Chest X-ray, AP view. Patient: 28 years old, sex M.
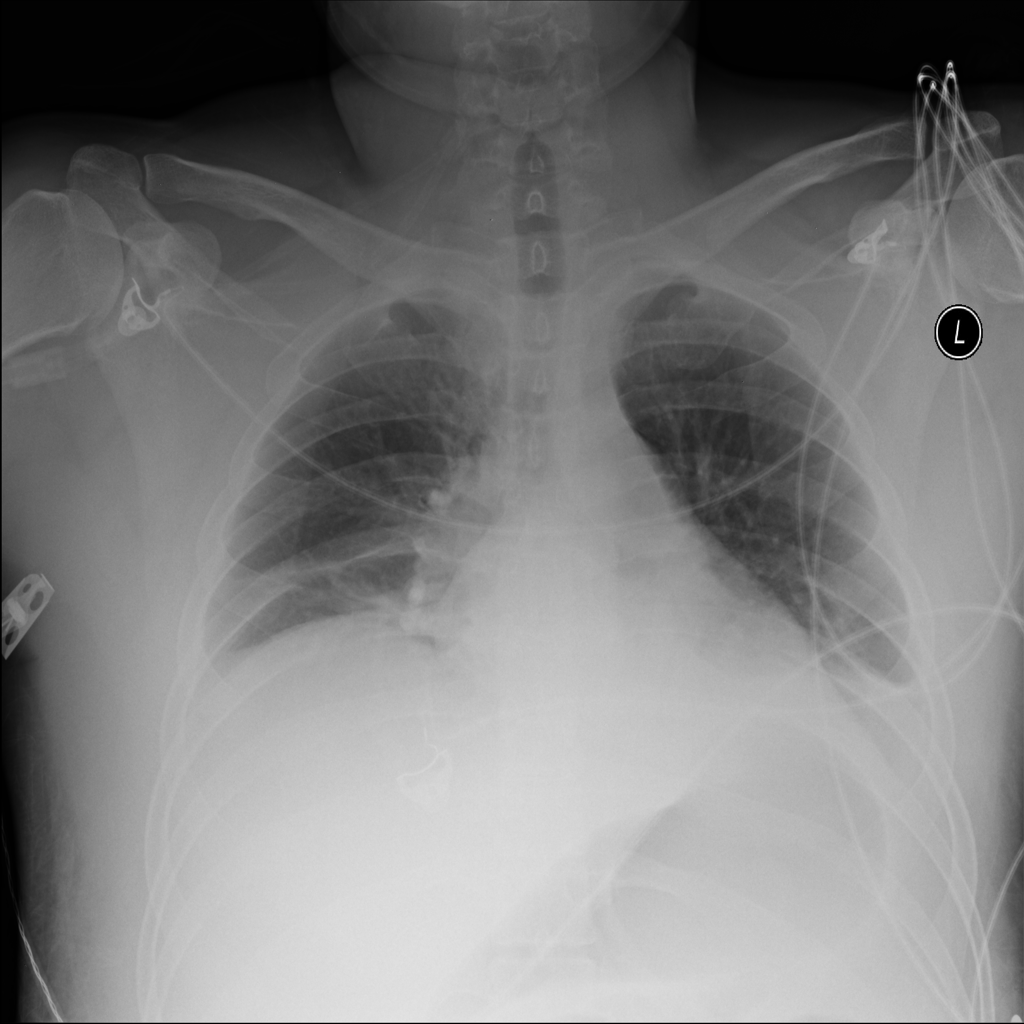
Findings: Atelectasis